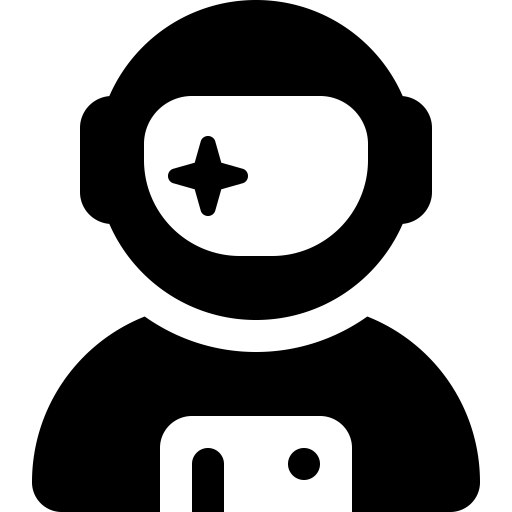
Tags: icon, FontAwesome, fa-icon, solid, user, astronaut